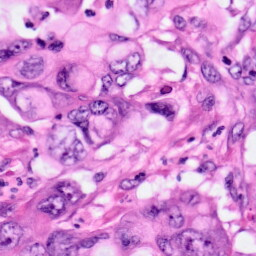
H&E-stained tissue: Pancreatic